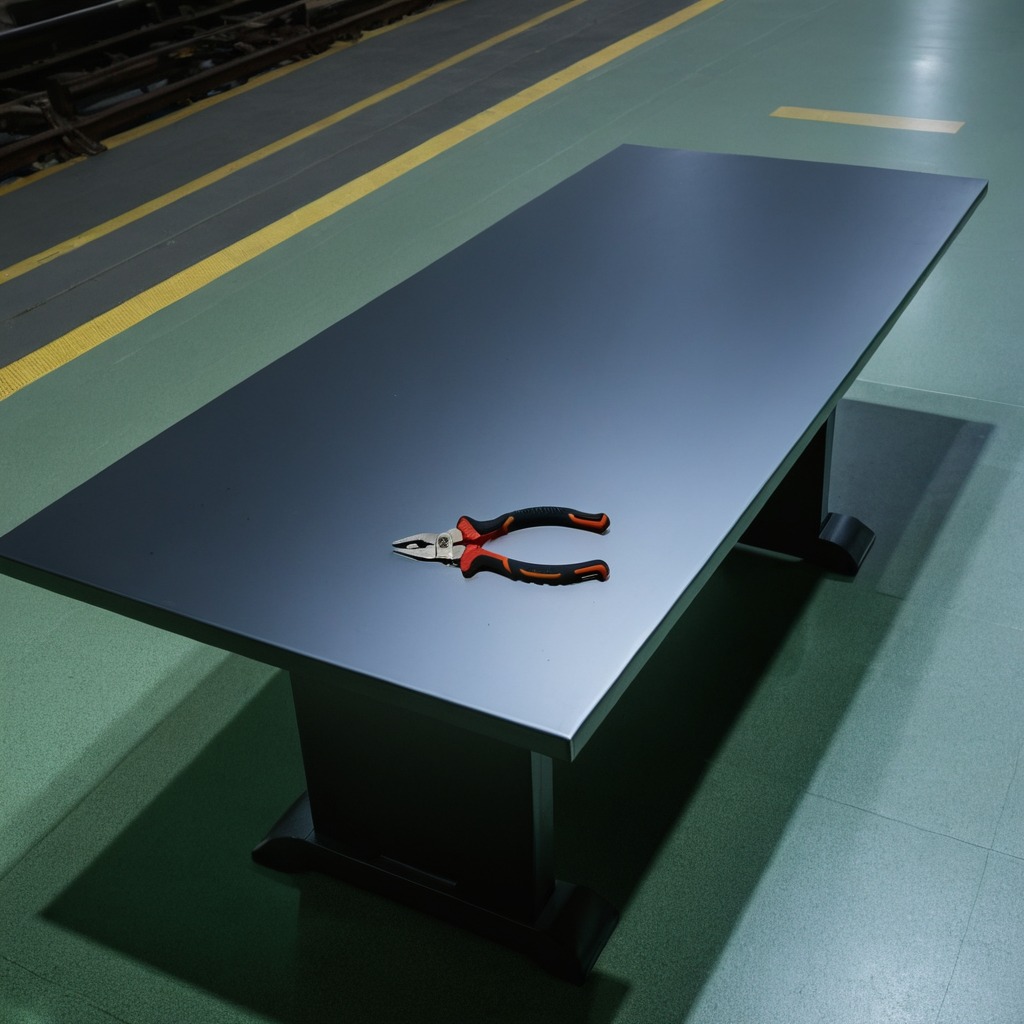
A plier is lying on a clean empty table in a railway signal maintenance room lit by harsh overhead fluorescents.